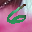
Label: 6